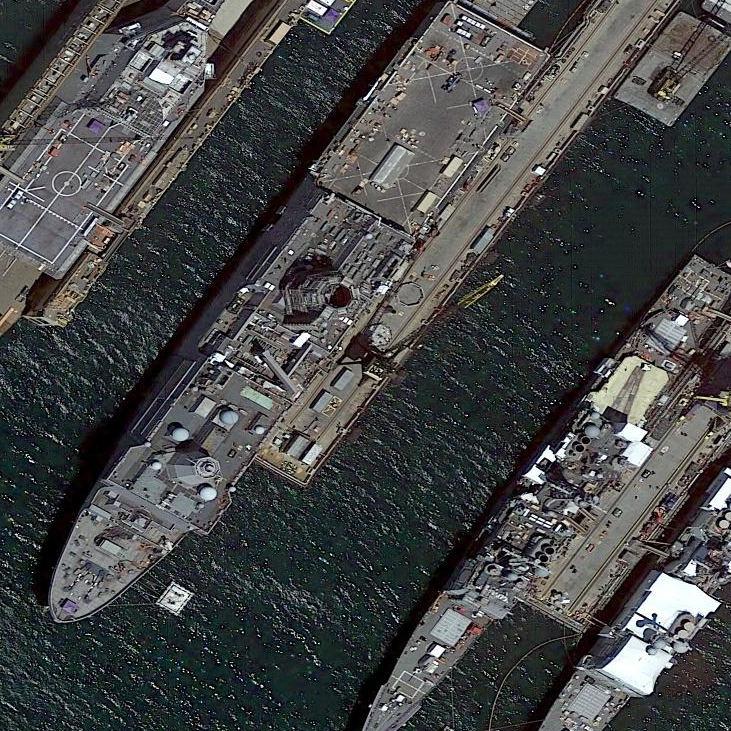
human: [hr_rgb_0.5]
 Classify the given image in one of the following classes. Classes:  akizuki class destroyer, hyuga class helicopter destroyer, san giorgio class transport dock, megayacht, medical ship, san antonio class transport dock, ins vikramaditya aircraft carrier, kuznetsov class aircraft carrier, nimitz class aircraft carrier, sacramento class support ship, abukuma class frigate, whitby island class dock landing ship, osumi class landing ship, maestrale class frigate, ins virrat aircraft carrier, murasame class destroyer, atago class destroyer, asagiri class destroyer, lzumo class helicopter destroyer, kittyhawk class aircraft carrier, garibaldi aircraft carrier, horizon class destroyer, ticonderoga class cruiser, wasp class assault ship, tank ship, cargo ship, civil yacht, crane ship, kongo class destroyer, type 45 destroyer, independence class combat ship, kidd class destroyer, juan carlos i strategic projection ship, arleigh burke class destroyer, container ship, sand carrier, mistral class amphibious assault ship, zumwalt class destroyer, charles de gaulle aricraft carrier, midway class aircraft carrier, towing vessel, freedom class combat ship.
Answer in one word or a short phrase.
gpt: San Antonio class transport dock